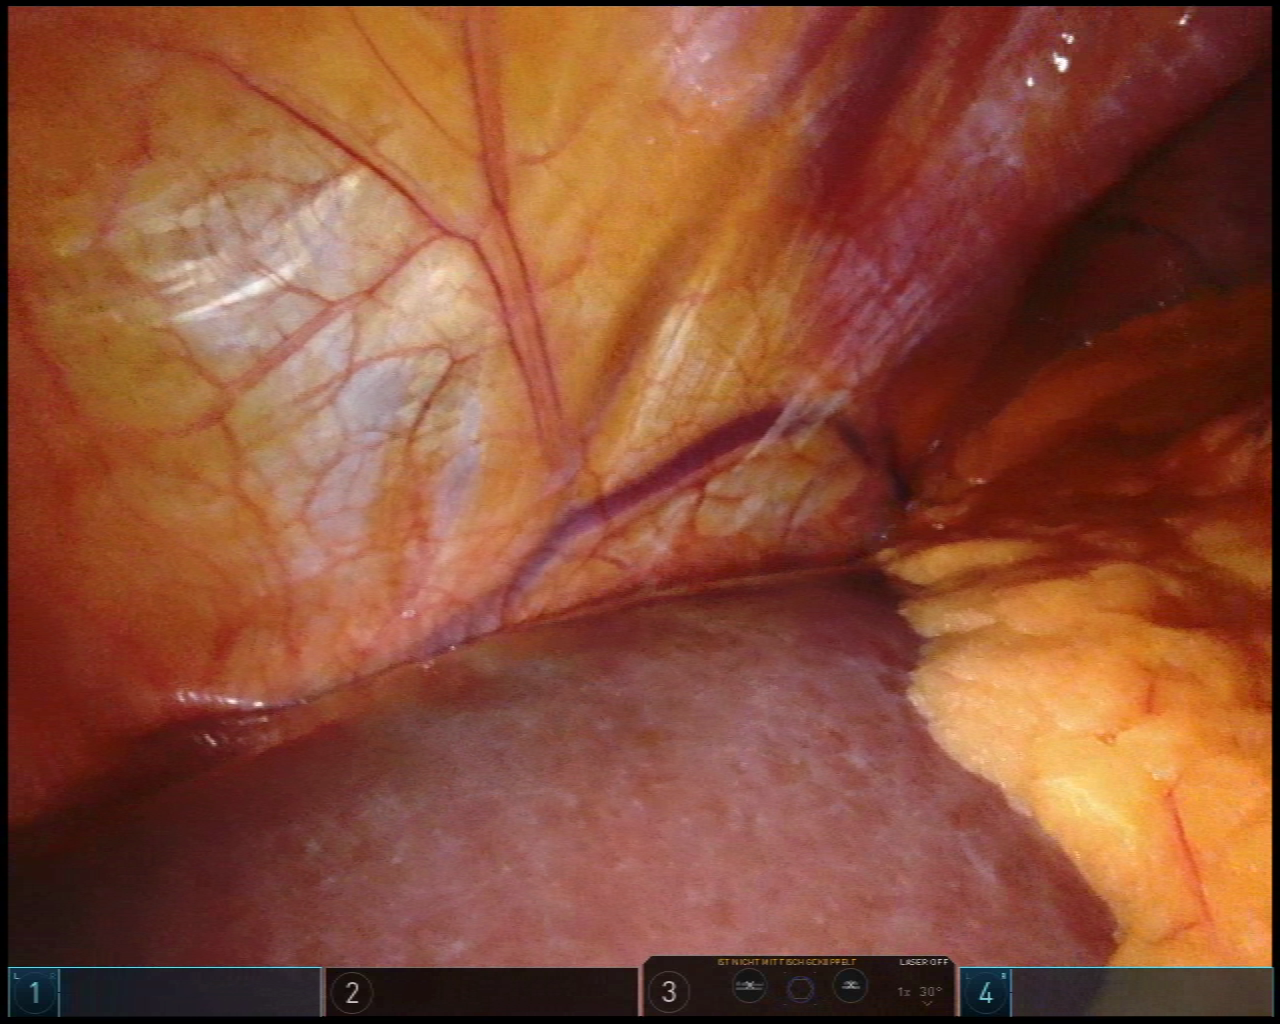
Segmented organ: liver
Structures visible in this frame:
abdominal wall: yes
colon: no
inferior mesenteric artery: no
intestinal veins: no
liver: yes
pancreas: no
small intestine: no
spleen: no
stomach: no
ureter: no
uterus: no
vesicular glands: no